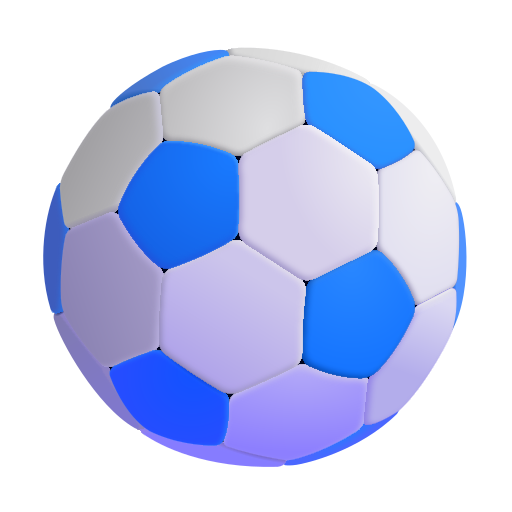
soccer ball color